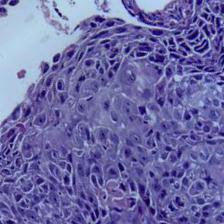
Diagnosis: OSCC